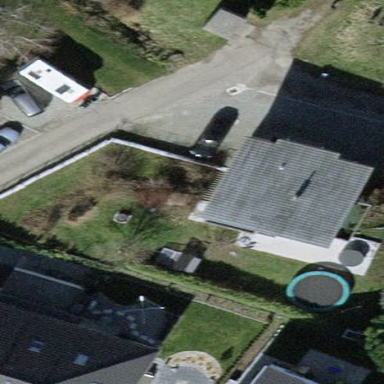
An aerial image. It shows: Simple and straightforward house.